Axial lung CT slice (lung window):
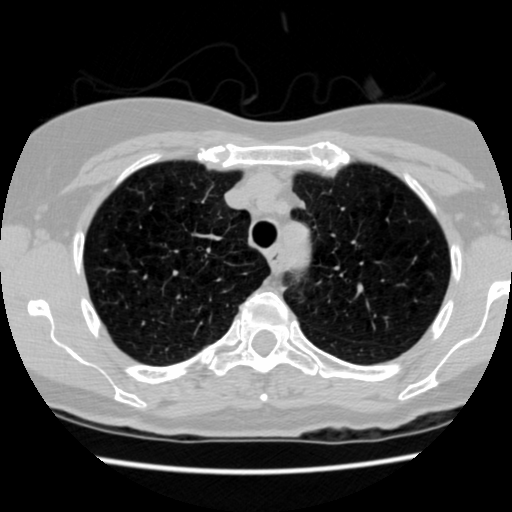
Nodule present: no